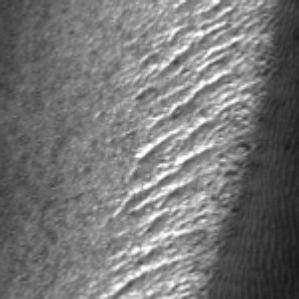
Label: frost